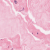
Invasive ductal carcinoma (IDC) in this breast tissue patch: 0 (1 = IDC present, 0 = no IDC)